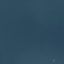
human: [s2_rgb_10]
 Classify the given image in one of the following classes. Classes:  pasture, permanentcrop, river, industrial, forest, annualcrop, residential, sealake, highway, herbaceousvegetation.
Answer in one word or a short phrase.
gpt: SeaLake